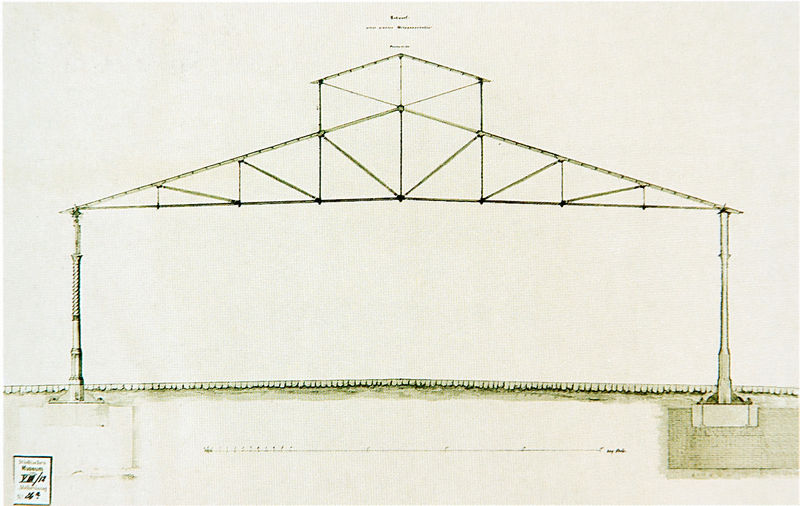
Titel: Entwurf zur Schrannenhalle in München, Querschnitt
Künstler: Arnold Zenetti
Standort: München
Institution: Stadtmuseum, Graphische Sammlung
Schlagwörter: weiß, grün, glas, grau, pfeiler, schwarz, skizze, stützen, säule, säulen, zeichnung, dach, gebäude, haus, alt, wand, architektur, signatur, gitter, boden, schrift, papier, ansicht, bogen, fassade, pflaster, datierung, heu, leer, giebel, formen, hellgrün, linien, saal, unterstand, einfach, metall, balken, gestell, halle, wei, eisen, halterung, stütze, gerüst, scheune, münchen, linie, beton, hall, groß, schnitt, überschrift, bleistift, dachstuhl, entwurf, geometrisch, konstruktion, diagonale, binder, plan, pavillon, anker, abgebrannt, stahl, voit, schwebend, querschnitt, basilika, gebälk, bauwerk, massstab, aufriss, bauzeichnung, fundament, horizontale, statik, abseiten, hallenkirche, maximilian, schrannenhalle, masstab, konzept, dachkonstruktion, markthalle, strichzeichnung, fundamente, stahlkonstruktion, ingenieurbau, industriebau, anmerkung, basilique saint pierre, beispielpfeiler, deckenstützen, eentwurf, erdung, keine unterkellerung, konstruktionszeichen, maue, platzsparend, querscnitt, selbsttragend, simpel, stahlkonstriktion, tenne, verankerung, vertikale, garage, blois, dahstuhl, grafik, architecture metalique